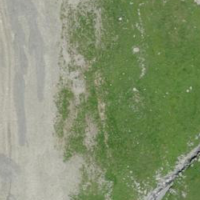
EUNIS habitat code: 26
Species observed at this site:
Montifringilla nivalis
Anthus spinoletta